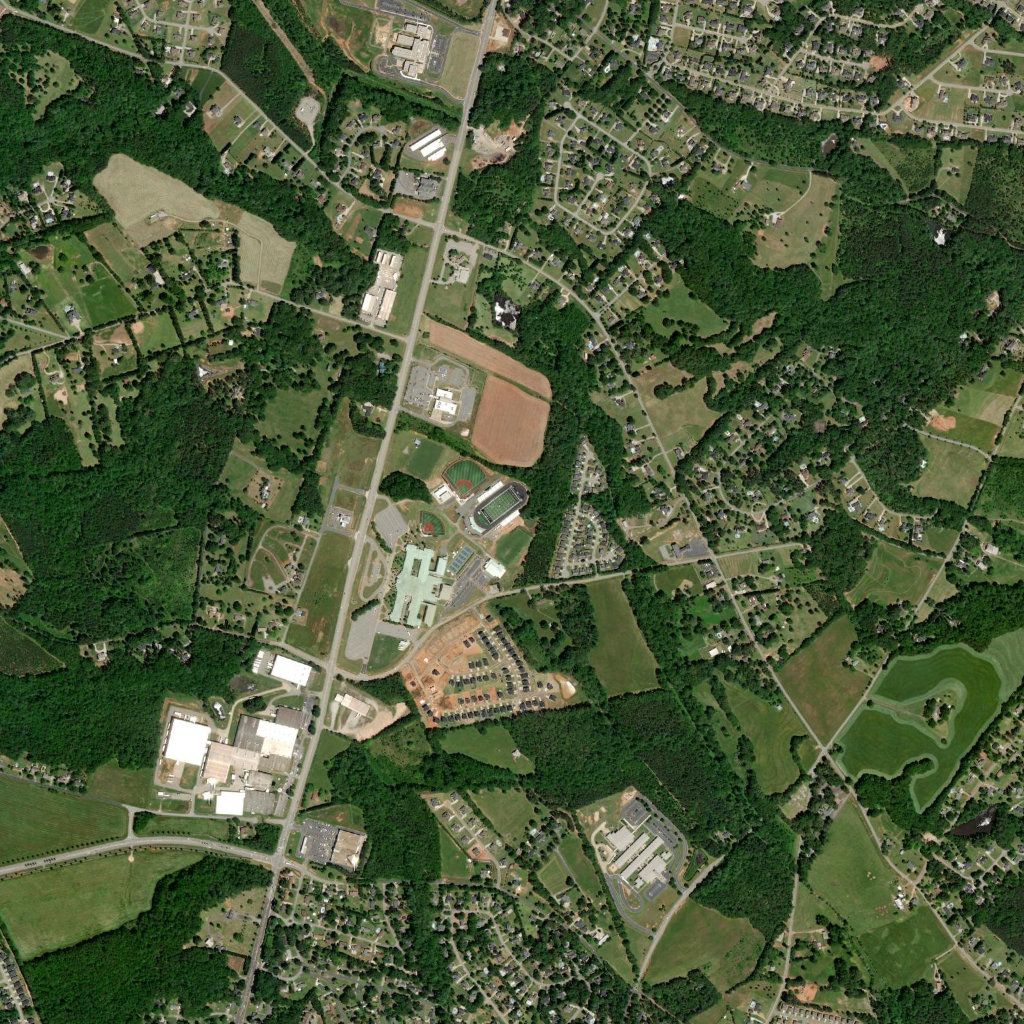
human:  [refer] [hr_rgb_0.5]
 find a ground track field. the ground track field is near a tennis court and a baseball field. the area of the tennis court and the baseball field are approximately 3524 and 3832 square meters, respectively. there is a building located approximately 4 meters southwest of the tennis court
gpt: <box>[[45, 46, 51, 52, 0]]</box>

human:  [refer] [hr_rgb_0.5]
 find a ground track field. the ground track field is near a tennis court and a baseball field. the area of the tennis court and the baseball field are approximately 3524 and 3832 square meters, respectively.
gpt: <box>[[45, 46, 51, 52, 0]]</box>

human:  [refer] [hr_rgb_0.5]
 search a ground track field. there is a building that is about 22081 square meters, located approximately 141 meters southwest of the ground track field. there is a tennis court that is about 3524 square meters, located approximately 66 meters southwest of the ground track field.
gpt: <box>[[45, 46, 51, 52, 0]]</box>

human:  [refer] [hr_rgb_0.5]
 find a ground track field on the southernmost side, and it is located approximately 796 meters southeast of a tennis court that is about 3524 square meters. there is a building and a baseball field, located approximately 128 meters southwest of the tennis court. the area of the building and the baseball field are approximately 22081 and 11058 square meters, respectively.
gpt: <box>[[56, 76, 62, 80, 0]]</box>

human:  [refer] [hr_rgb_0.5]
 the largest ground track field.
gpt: <box>[[45, 46, 51, 52, 0]]</box>